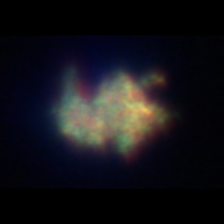
Taxon: Unknown_detritus
Group: Unknown